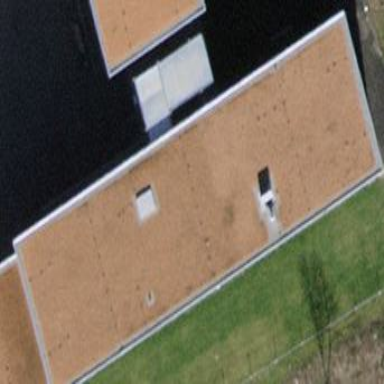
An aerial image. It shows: School building.